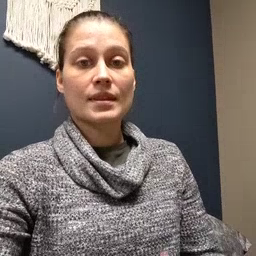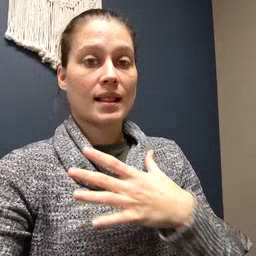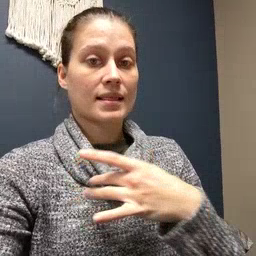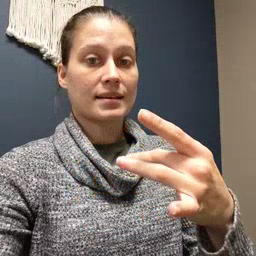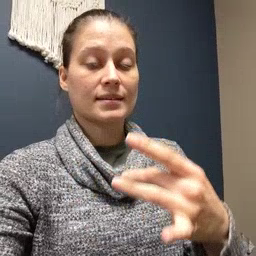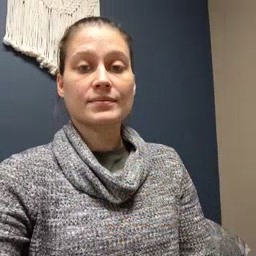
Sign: like